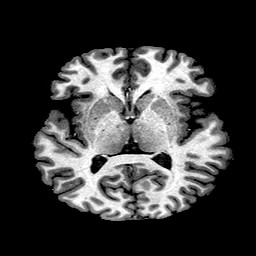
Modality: T1w
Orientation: coronal
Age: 29
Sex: female
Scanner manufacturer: ge
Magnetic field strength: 3 T
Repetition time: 7.66 s
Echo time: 0.003476 s